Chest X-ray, AP view. Patient: 42 years old, sex M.
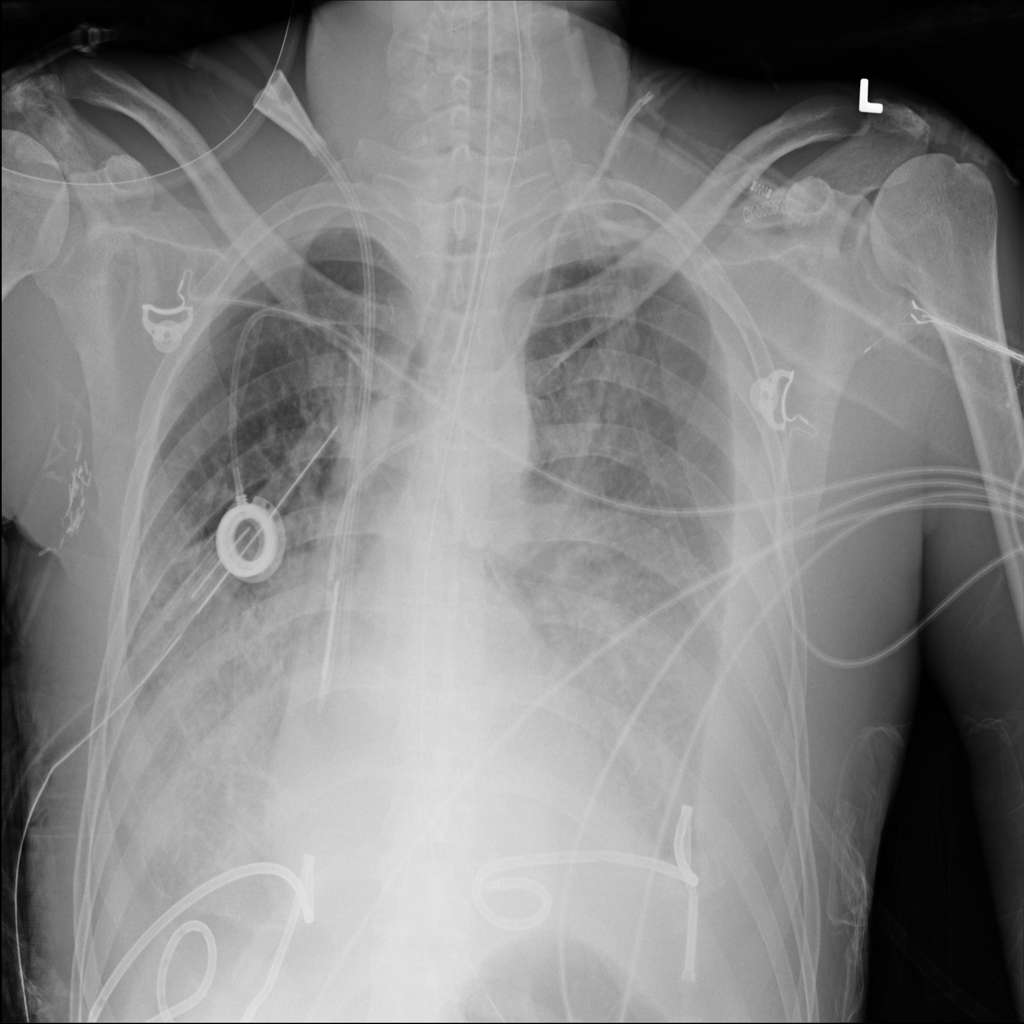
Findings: Effusion, Infiltration